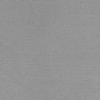
Label: dusty